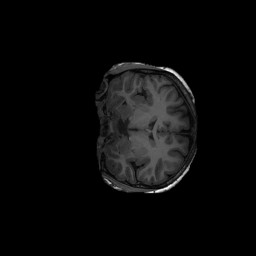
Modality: T1w
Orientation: coronal
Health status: ill
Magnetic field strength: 3 T